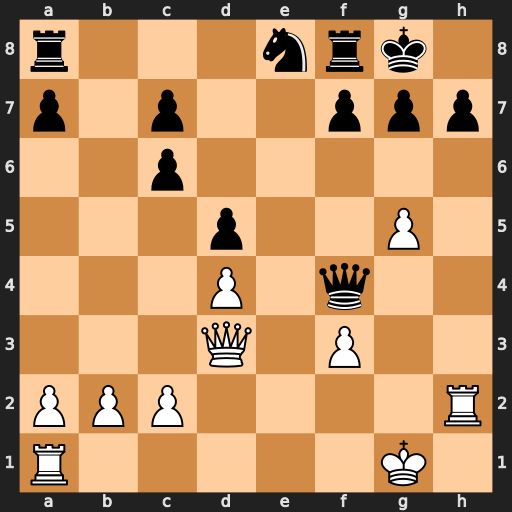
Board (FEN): r3nrk1/p1p2ppp/2p5/3p2P1/3P1q2/3Q1P2/PPP4R/R5K1
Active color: w
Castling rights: -
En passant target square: -
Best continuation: Qxh7#